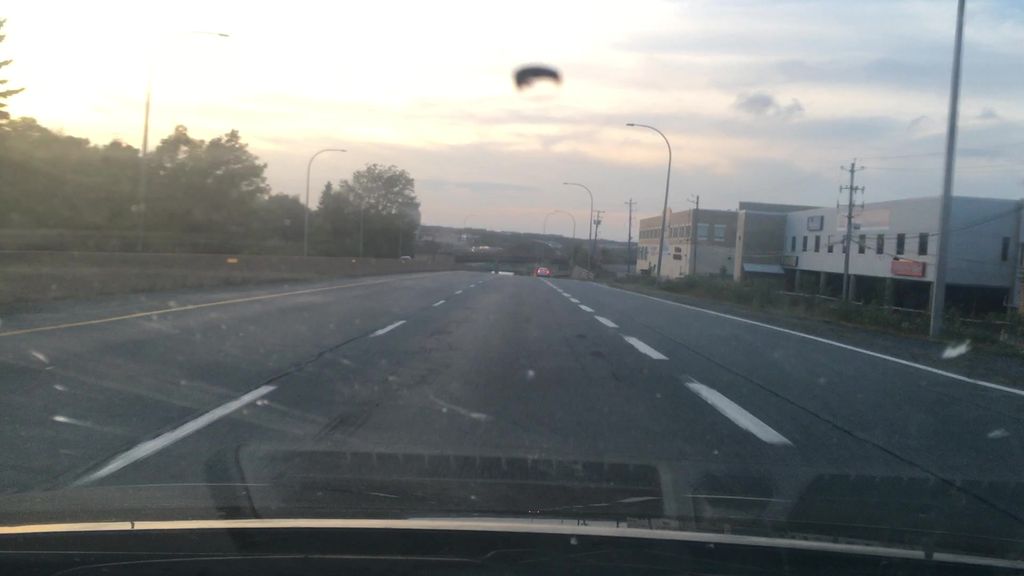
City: halifax